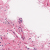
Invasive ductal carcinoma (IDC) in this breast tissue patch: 0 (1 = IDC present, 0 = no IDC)